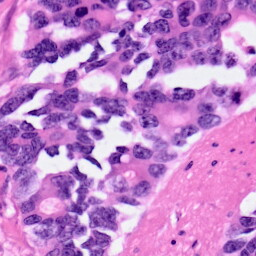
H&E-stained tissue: Pancreatic